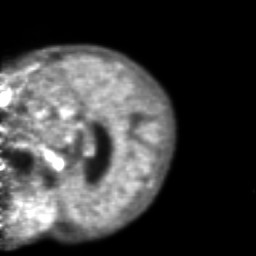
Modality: PET
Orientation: sagittal
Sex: female
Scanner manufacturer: ge